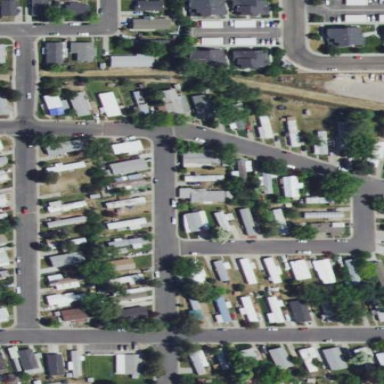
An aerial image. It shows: Residential area known as trailer park.